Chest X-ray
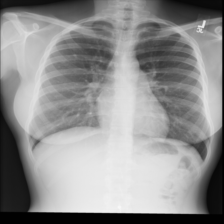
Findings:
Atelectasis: negative
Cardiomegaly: negative
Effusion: negative
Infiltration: negative
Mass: negative
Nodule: negative
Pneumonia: negative
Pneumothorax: negative
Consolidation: negative
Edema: negative
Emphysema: negative
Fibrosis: negative
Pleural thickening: negative
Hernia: negative